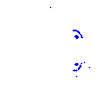
Particle: proton